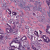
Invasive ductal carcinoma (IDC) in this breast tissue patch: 1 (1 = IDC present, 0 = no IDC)